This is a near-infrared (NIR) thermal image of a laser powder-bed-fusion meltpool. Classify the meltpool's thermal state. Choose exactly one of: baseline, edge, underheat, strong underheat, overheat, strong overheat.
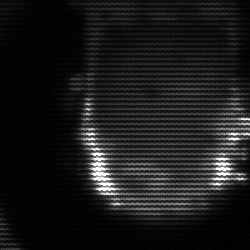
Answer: baseline